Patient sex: M
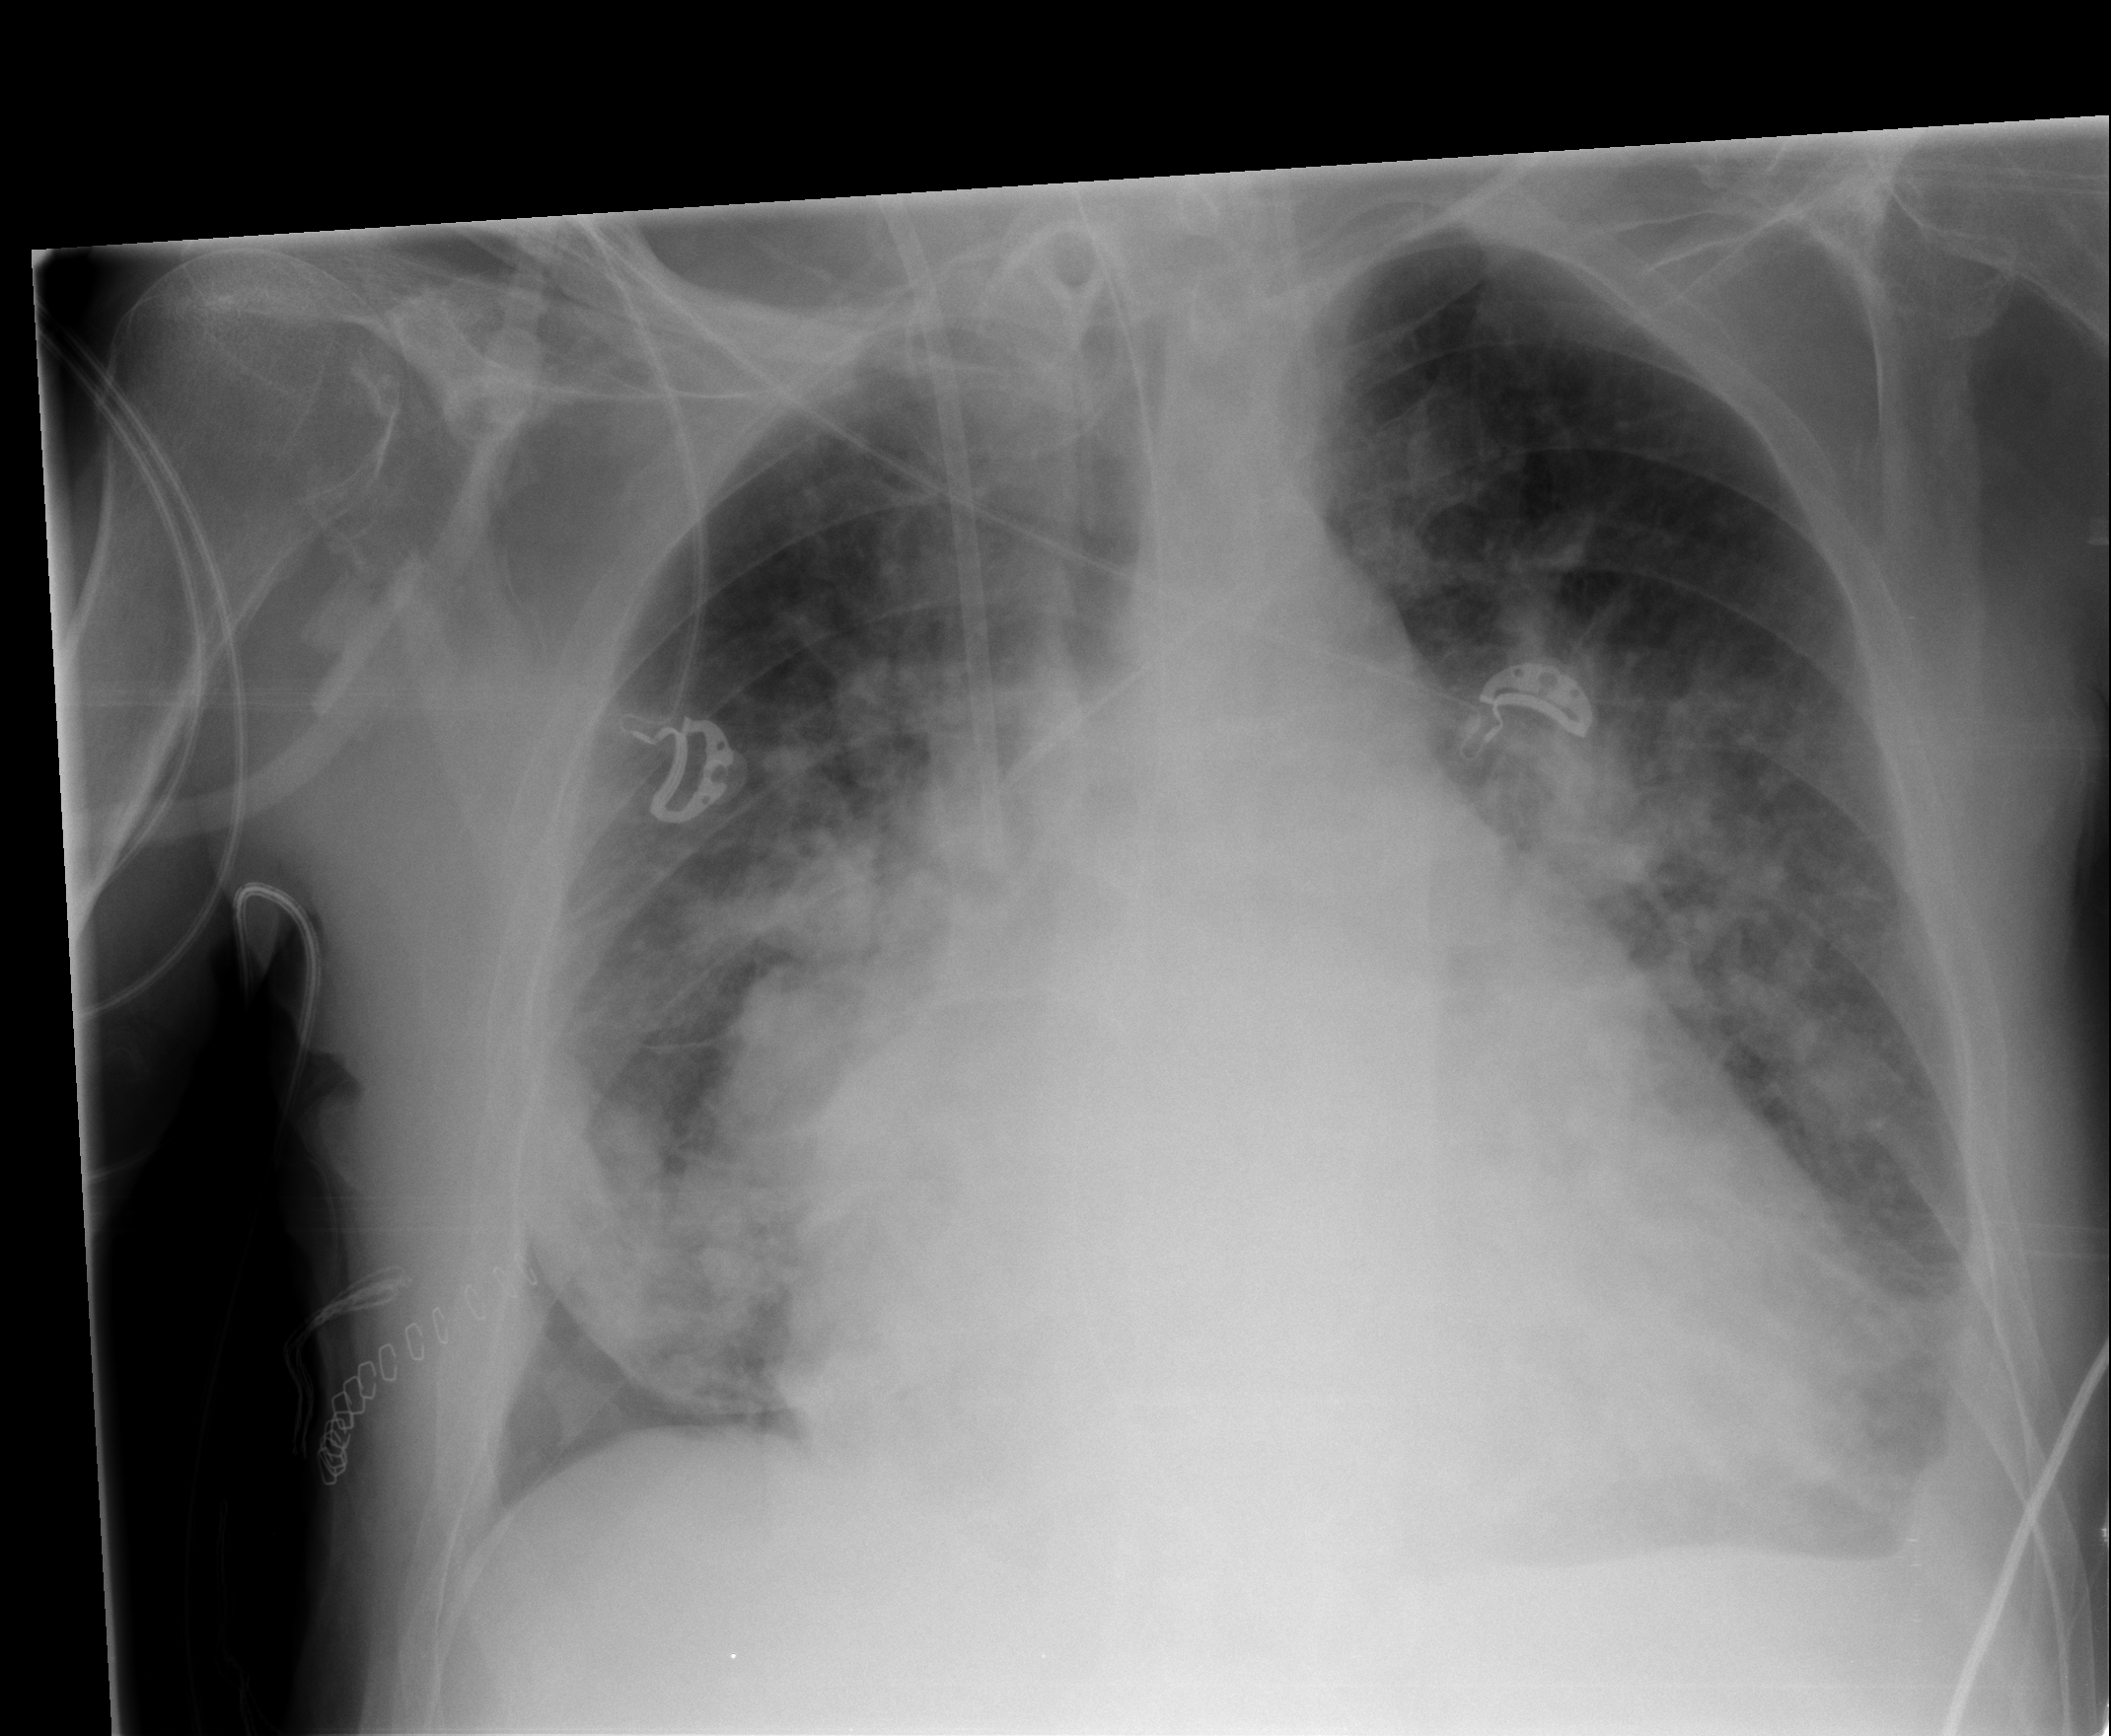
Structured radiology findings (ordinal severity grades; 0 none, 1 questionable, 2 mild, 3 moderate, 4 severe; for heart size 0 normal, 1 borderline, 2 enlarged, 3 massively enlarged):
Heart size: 2
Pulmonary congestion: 3
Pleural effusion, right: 0
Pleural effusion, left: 1
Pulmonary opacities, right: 3
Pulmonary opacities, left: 2
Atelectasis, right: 3
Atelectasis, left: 2